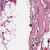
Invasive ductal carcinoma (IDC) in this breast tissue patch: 0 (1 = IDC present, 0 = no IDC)